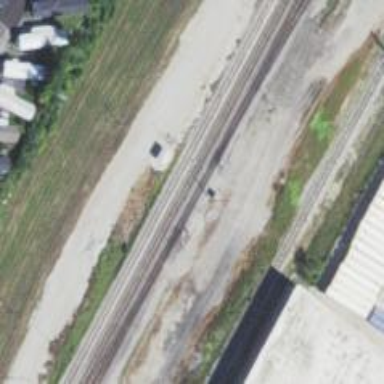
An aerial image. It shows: Railroad crossover.